Question: I created a Donut Pie chart using <URL>.

Is there a way to customize "Legend"? I want to GFavorite, G2 and G3 to font to be bold. I added:
'''
pie: {
innerRadius: 0.5,
show: true,
formatter: function(label, series){
return '<div style="font-style:bold">';
}
}
'''
But it does not do anything.
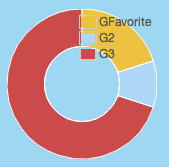
Answer: You want to use this:
'''
labelFormatter: function(label, series) {
// series is the series object for the label
return '<span style="font-style:bold">' + label + '</span>';
}
'''